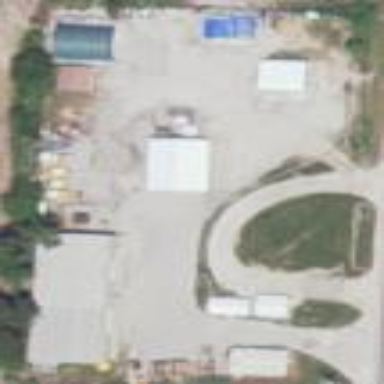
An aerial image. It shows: Industrial area designated for maintenance facility.